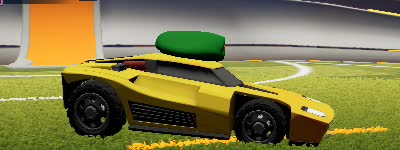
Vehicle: breakout